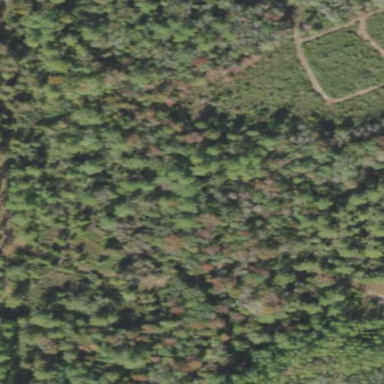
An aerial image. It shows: Mixed woodland with various types of leaves.